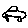
Label: car